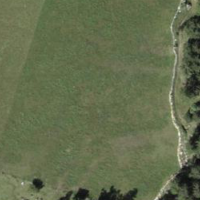
EUNIS habitat code: 26
Species observed at this site:
Oenanthe oenanthe
Turdus viscivorus